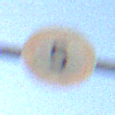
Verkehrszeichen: Geschwindigkeit5
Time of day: MorningAfternoon
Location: Outdoor (Urban)
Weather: Clear
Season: NotSpecified
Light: Natural